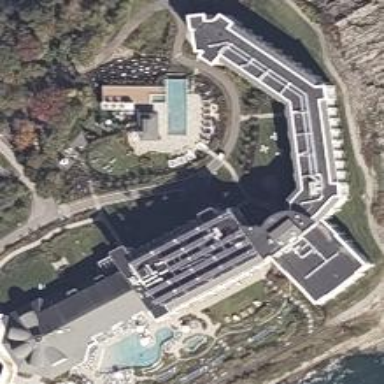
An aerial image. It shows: Hotel building.